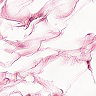
Metastatic tissue present: no